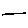
Label: line